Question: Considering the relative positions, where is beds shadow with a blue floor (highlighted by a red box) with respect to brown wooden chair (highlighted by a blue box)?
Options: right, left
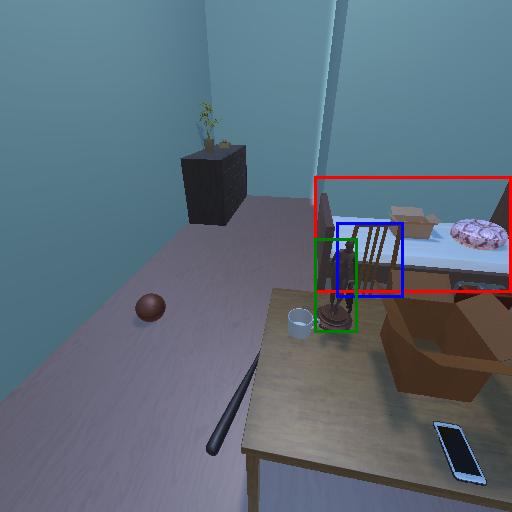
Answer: right